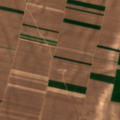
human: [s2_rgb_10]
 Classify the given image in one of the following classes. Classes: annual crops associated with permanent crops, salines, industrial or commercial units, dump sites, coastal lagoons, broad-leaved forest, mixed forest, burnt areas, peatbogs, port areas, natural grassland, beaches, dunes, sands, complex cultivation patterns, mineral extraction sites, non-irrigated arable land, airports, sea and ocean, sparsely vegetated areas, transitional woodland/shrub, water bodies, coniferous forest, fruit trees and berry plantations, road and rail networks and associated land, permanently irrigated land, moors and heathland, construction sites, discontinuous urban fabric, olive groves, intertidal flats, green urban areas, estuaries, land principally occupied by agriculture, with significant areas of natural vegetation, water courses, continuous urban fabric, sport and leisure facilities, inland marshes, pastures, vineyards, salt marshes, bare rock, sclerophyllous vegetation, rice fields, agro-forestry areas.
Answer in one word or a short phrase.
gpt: non-irrigated arable land